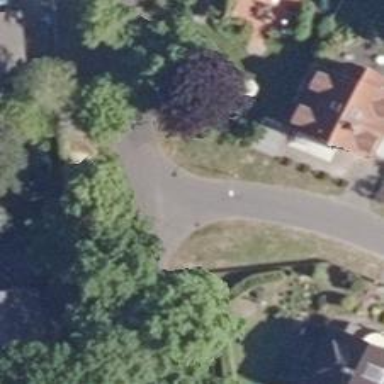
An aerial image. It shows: Smooth asphalt road in residential area.